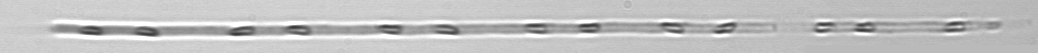
Label: Leptocylindrus